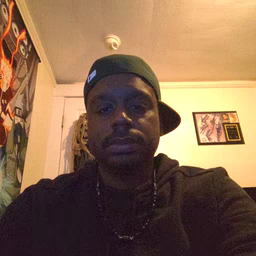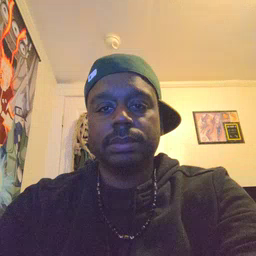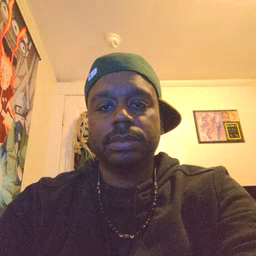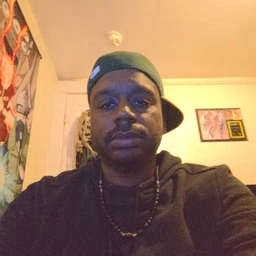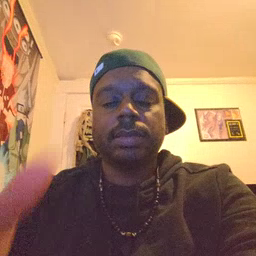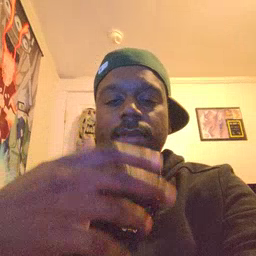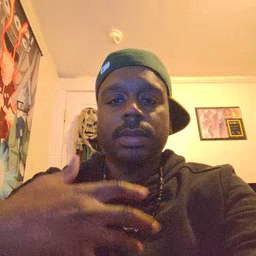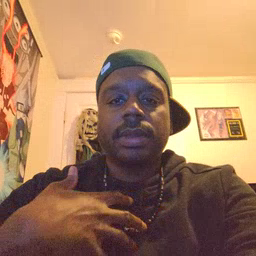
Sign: zebra